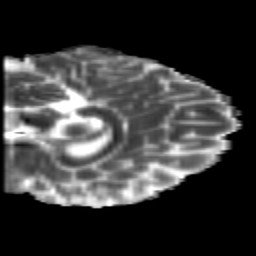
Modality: MD
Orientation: sagittal
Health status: healthy
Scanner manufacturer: siemens
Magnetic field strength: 3 T
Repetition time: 10 s
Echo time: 0.092 s